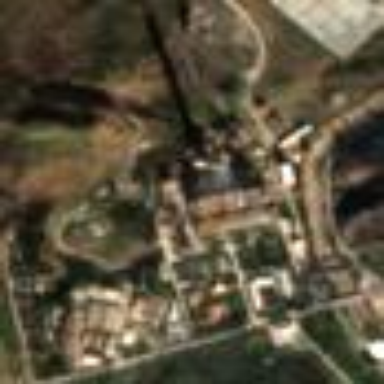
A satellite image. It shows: Industrial area with coal power plant.